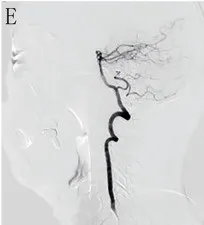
Perioperative neuroimages of Case 13. Follow-up angiography at 6 months did not reveal any fistula residual or recurrence , lateral view.
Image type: radiology (ct)